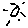
Label: sun